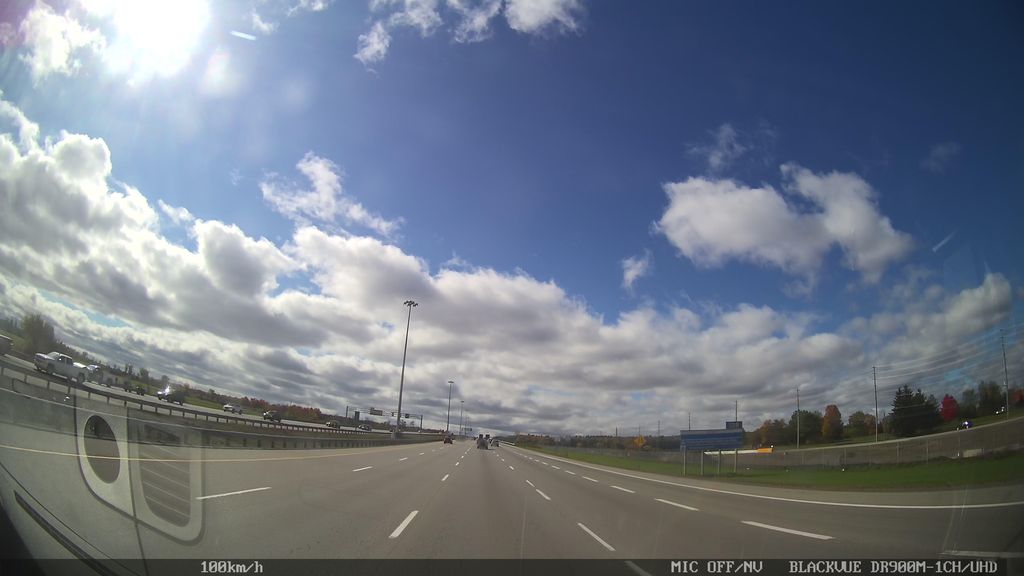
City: ottawa-gatineau